Question: I'm having an issue with borders in css, they are set to hidden on normal state and 1px on hover. The result is this:

On mouseover, the lower row gets pushed down by 1px. I've tried to add 'box-sizing:border-box', but that didn't help.
'''
.menu-sidebar {
margin-top:25px;
}
.iconmenutest{
box-sizing:border-box;
-moz-box-sizing:border-box;
-webkit-box-sizing:border-box;
vertical-align: middle;
font-size: 3em;
text-align: center;
background-color:rgba(40,40,40,0.9);
color:gray;
border:hidden;
cursor: pointer;
}
.iconmenutest:hover {
box-sizing:border-box;
-moz-box-sizing:border-box;
-webkit-box-sizing:border-box;
background: rgba(40,40,40,0.3);
border: 1px dotted gray;
}
'''
Here's the html:
'''
<div class="col-md-12">
<div class="menu-sidebar row">
<div class="col-md-4 iconmenutest">
<div class="iconmenu">
<i class="ion-power"></i>
</div>
</div>
<div class="col-md-4 iconmenutest">
<div class="iconmenu">
<i class="ion-alert-circled"></i>
</div>
</div>
<div class="col-md-4 iconmenutest">
<div class="iconmenu">
<i class="ion-android-add"></i>
</div>
</div>
</div>
<div class="row">
<div class="col-md-4 iconmenutest">
<div class="iconmenu">
<i class="ion-power"></i>
</div>
</div>
<div class="col-md-4 iconmenutest">
<div class="iconmenu">
<i class="ion-alert-circled"></i>
</div>
</div>
<div class="col-md-4 iconmenutest">
<div class="iconmenu">
<i class="ion-android-add"></i>
</div>
</div>
</div>
<div class="row">
<div class="col-md-4 iconmenutest">
<div class="iconmenu">
<i class="ion-power"></i>
</div>
</div>
<div class="col-md-4 iconmenutest">
<div class="iconmenu">
<i class="ion-alert-circled"></i>
</div>
</div>
<div class="col-md-4 iconmenutest">
<div class="iconmenu">
<i class="ion-android-add"></i>
</div>
</div>
</div>
</div>
</div>
'''
What should I do to keep layout without the grey line you see on the picture?
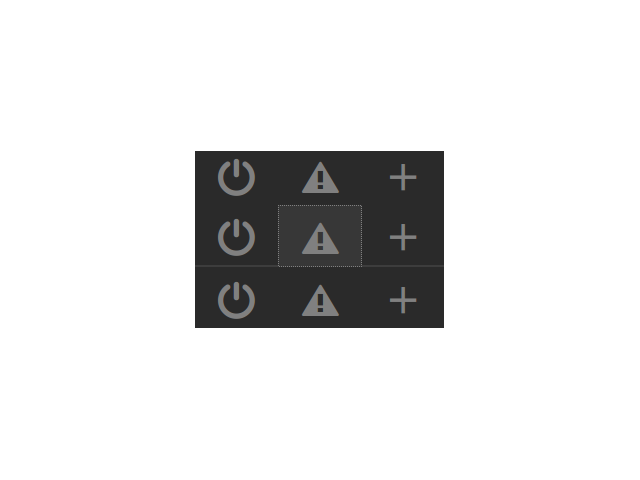
Answer: Instead of setting it to "hidden" (i guess you meant to 0px), set it to transparent with the same width
'''
border: 1px solid transparent;
'''